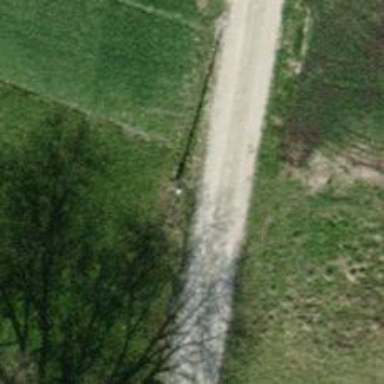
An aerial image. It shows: Power pole.